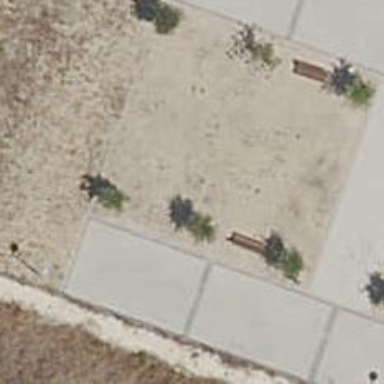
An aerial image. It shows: Bench.